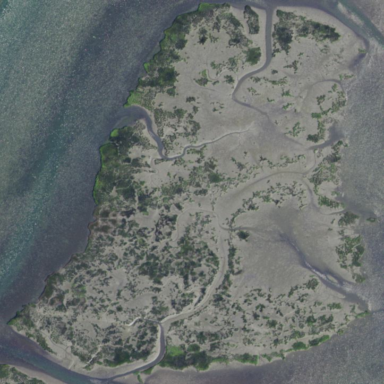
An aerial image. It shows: Islet along the natural coastline.